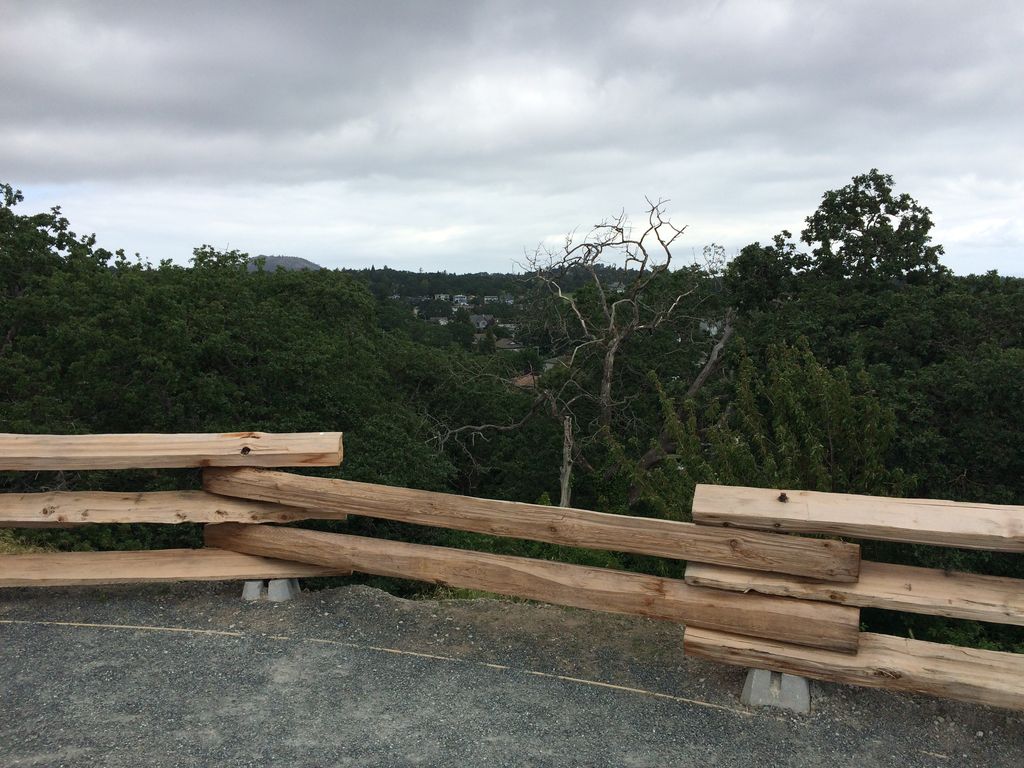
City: victoria